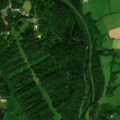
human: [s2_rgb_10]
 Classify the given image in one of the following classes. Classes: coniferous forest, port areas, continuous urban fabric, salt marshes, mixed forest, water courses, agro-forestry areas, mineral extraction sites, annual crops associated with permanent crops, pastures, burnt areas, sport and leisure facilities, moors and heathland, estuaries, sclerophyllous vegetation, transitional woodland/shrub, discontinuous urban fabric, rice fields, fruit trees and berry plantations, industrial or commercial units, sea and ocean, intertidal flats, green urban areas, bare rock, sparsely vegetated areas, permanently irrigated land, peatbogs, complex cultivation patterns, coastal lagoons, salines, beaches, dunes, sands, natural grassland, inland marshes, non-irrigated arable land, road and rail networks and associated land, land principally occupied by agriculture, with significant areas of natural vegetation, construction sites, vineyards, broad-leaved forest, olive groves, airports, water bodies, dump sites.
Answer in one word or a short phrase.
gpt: pastures, land principally occupied by agriculture, with significant areas of natural vegetation, mixed forest